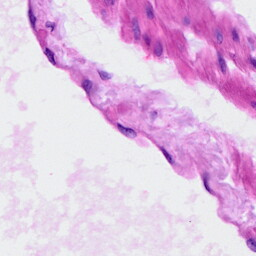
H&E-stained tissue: Ovarian